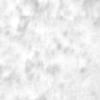
Label: no_change